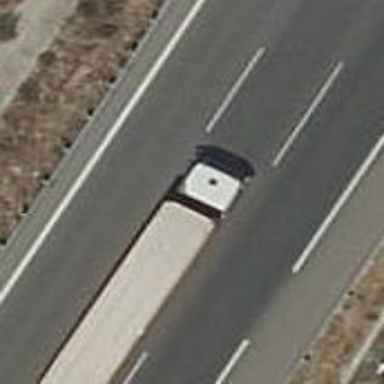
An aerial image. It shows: Asphalt motorway.